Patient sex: M
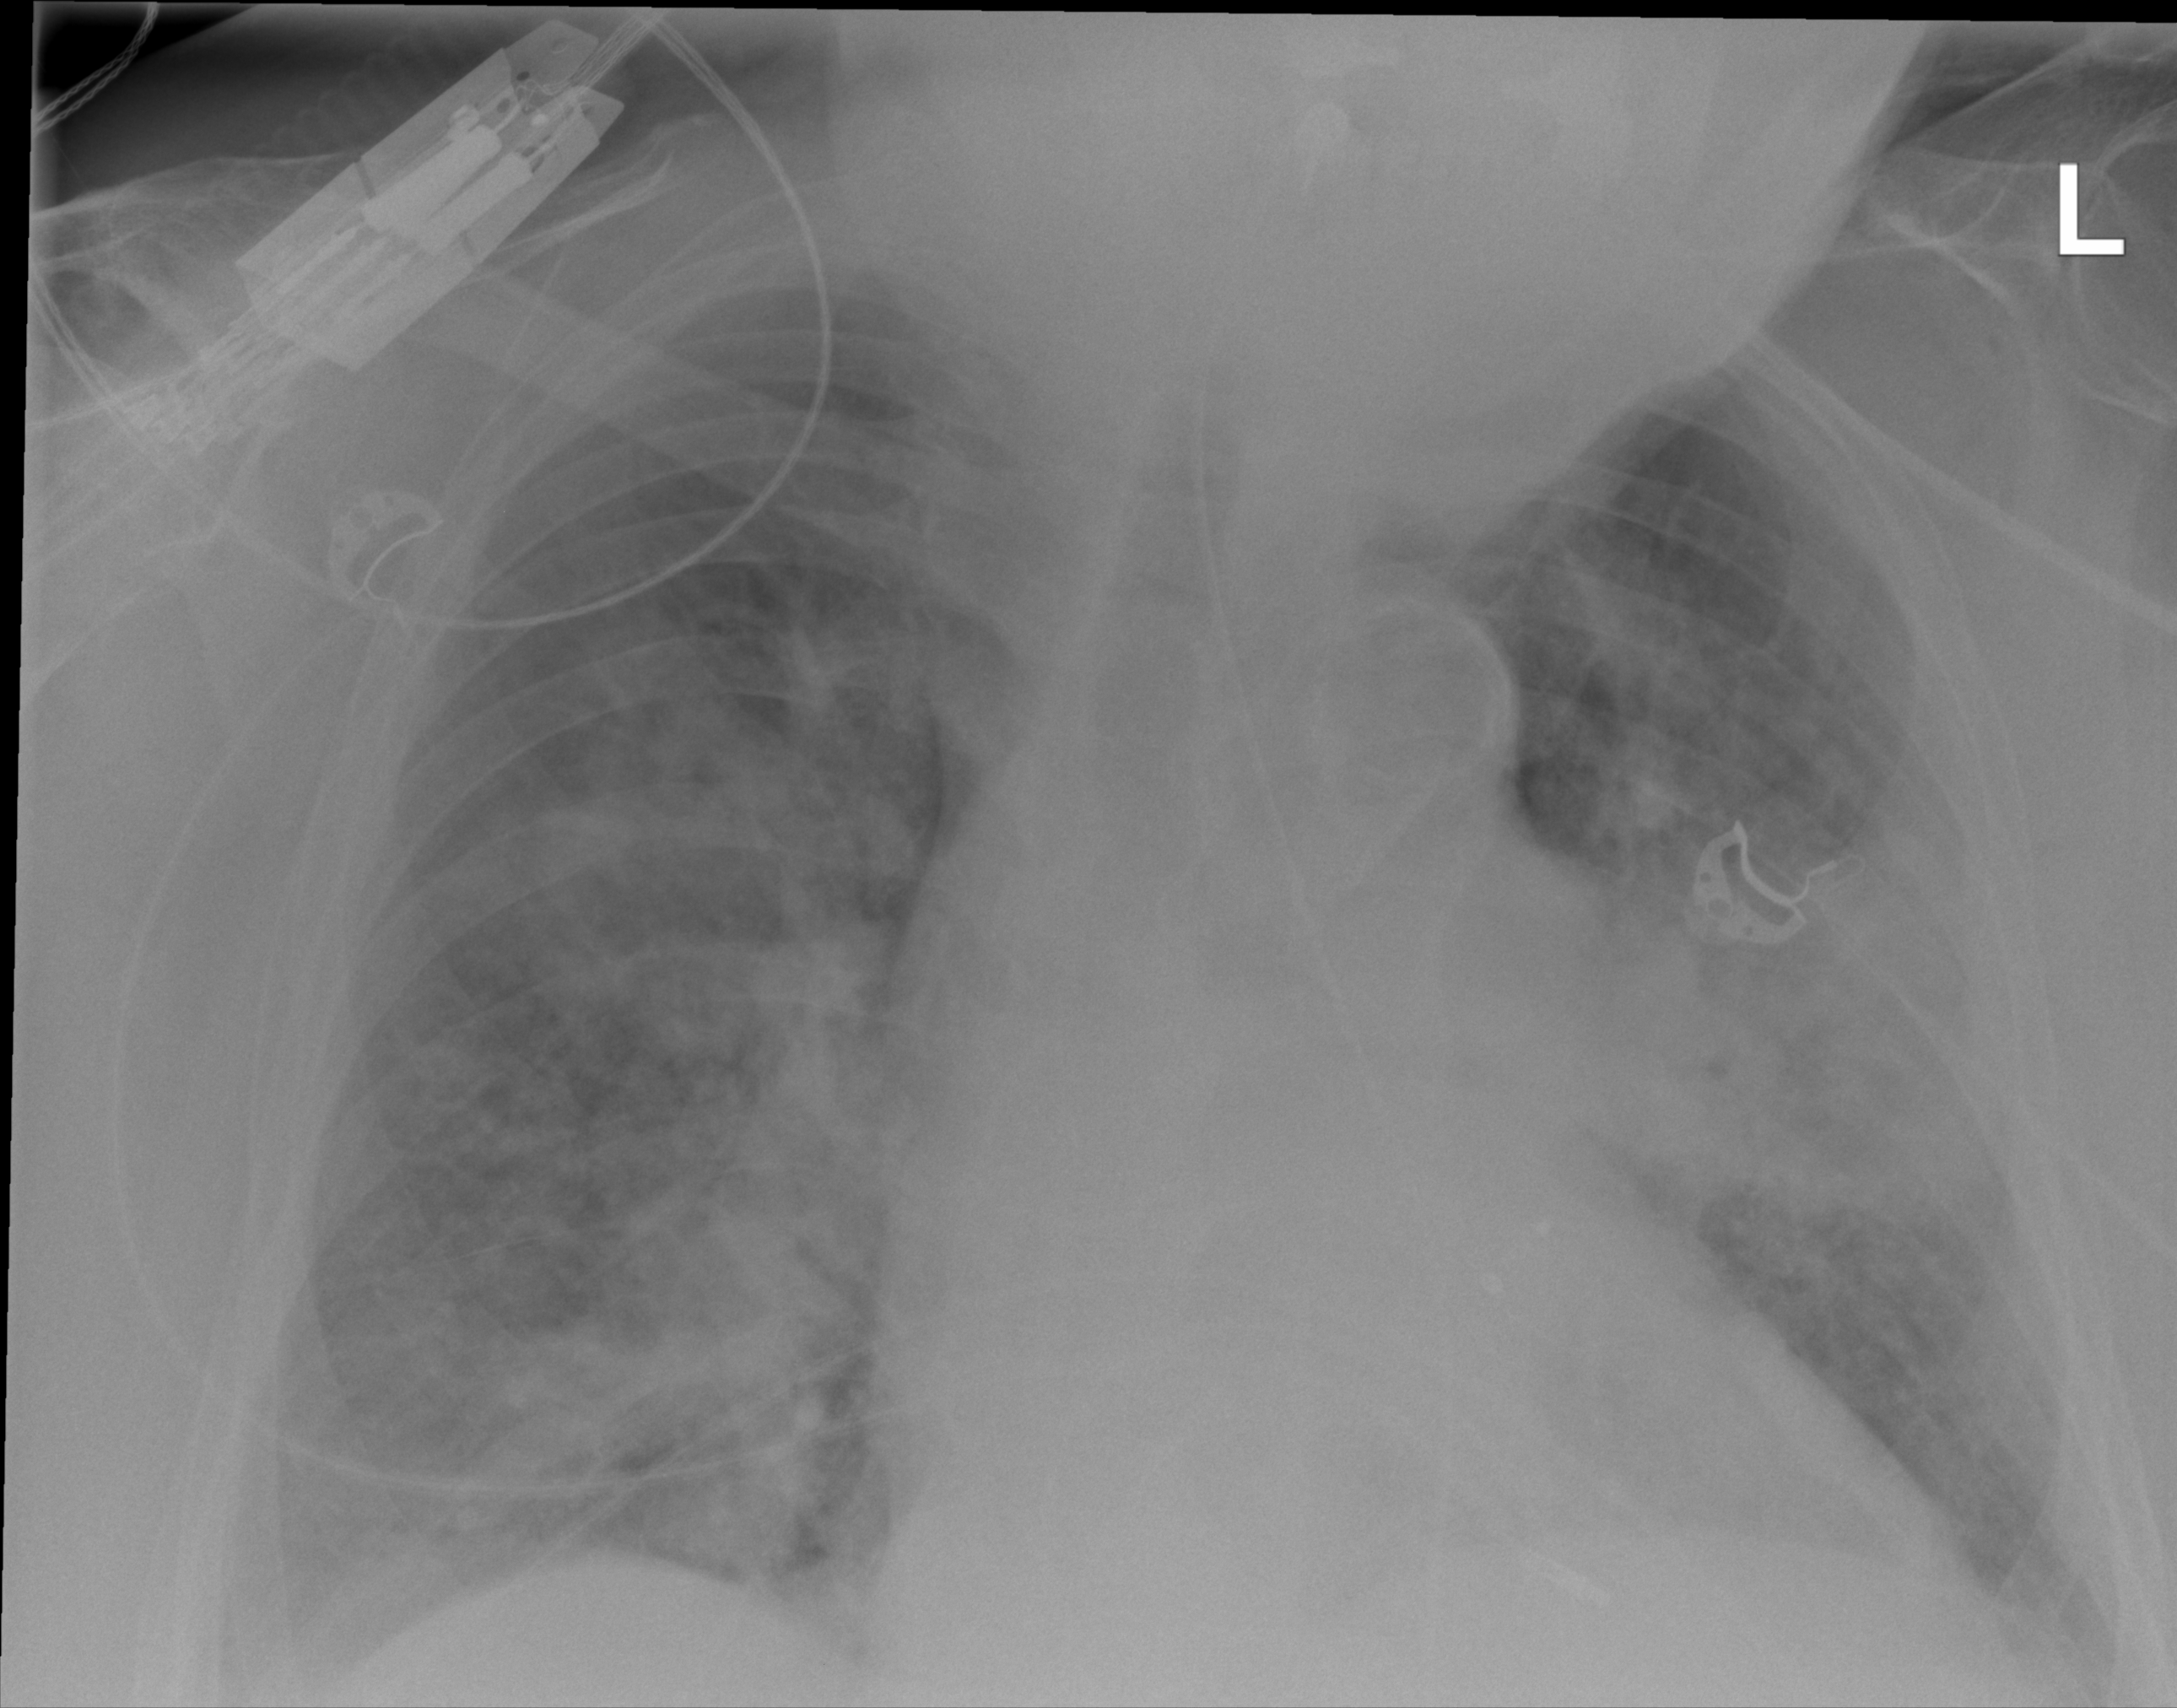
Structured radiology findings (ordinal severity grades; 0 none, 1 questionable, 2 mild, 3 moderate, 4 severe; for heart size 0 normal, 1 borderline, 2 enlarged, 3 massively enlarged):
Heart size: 2
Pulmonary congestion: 2
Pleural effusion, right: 0
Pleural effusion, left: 0
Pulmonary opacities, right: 3
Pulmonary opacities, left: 3
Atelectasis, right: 3
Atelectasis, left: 3